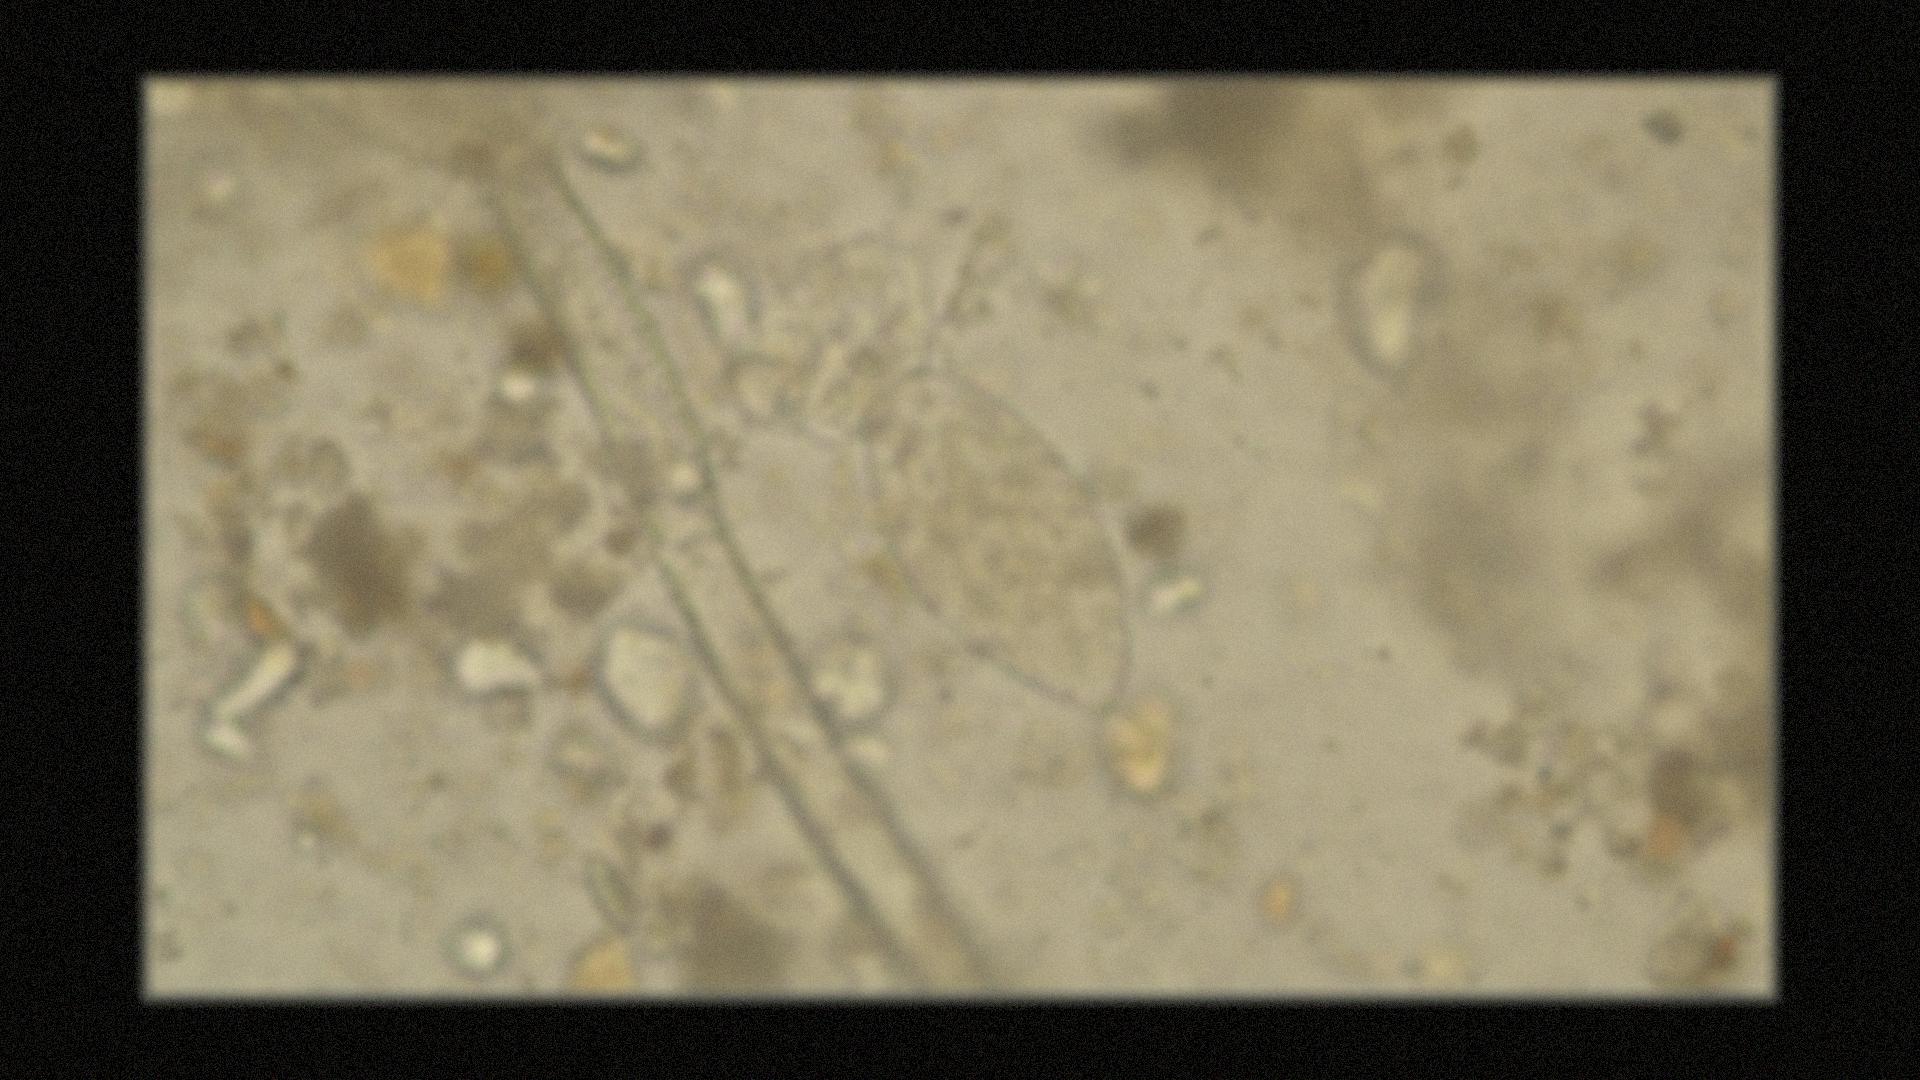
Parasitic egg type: Fasciolopsis buski